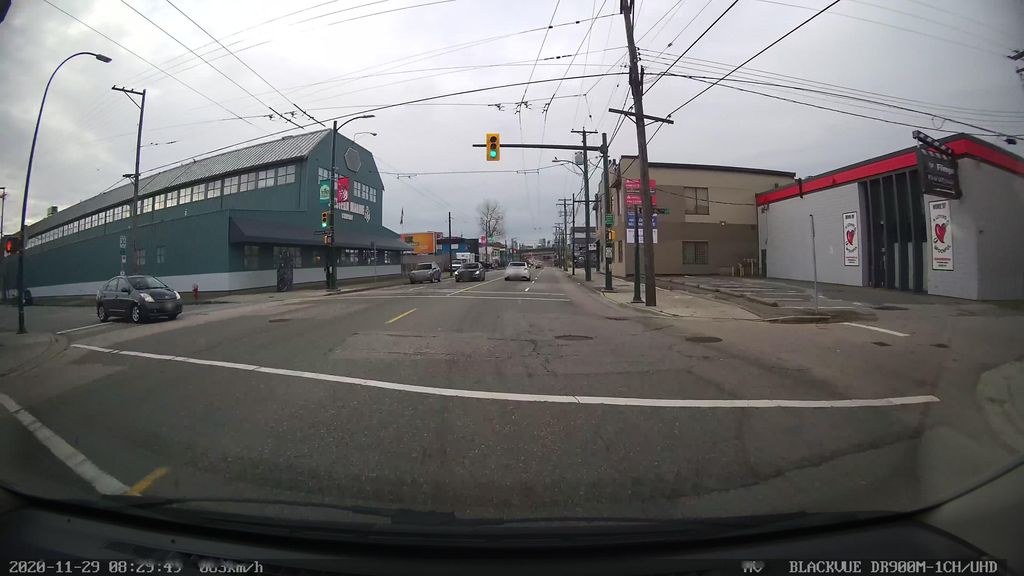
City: vancouver